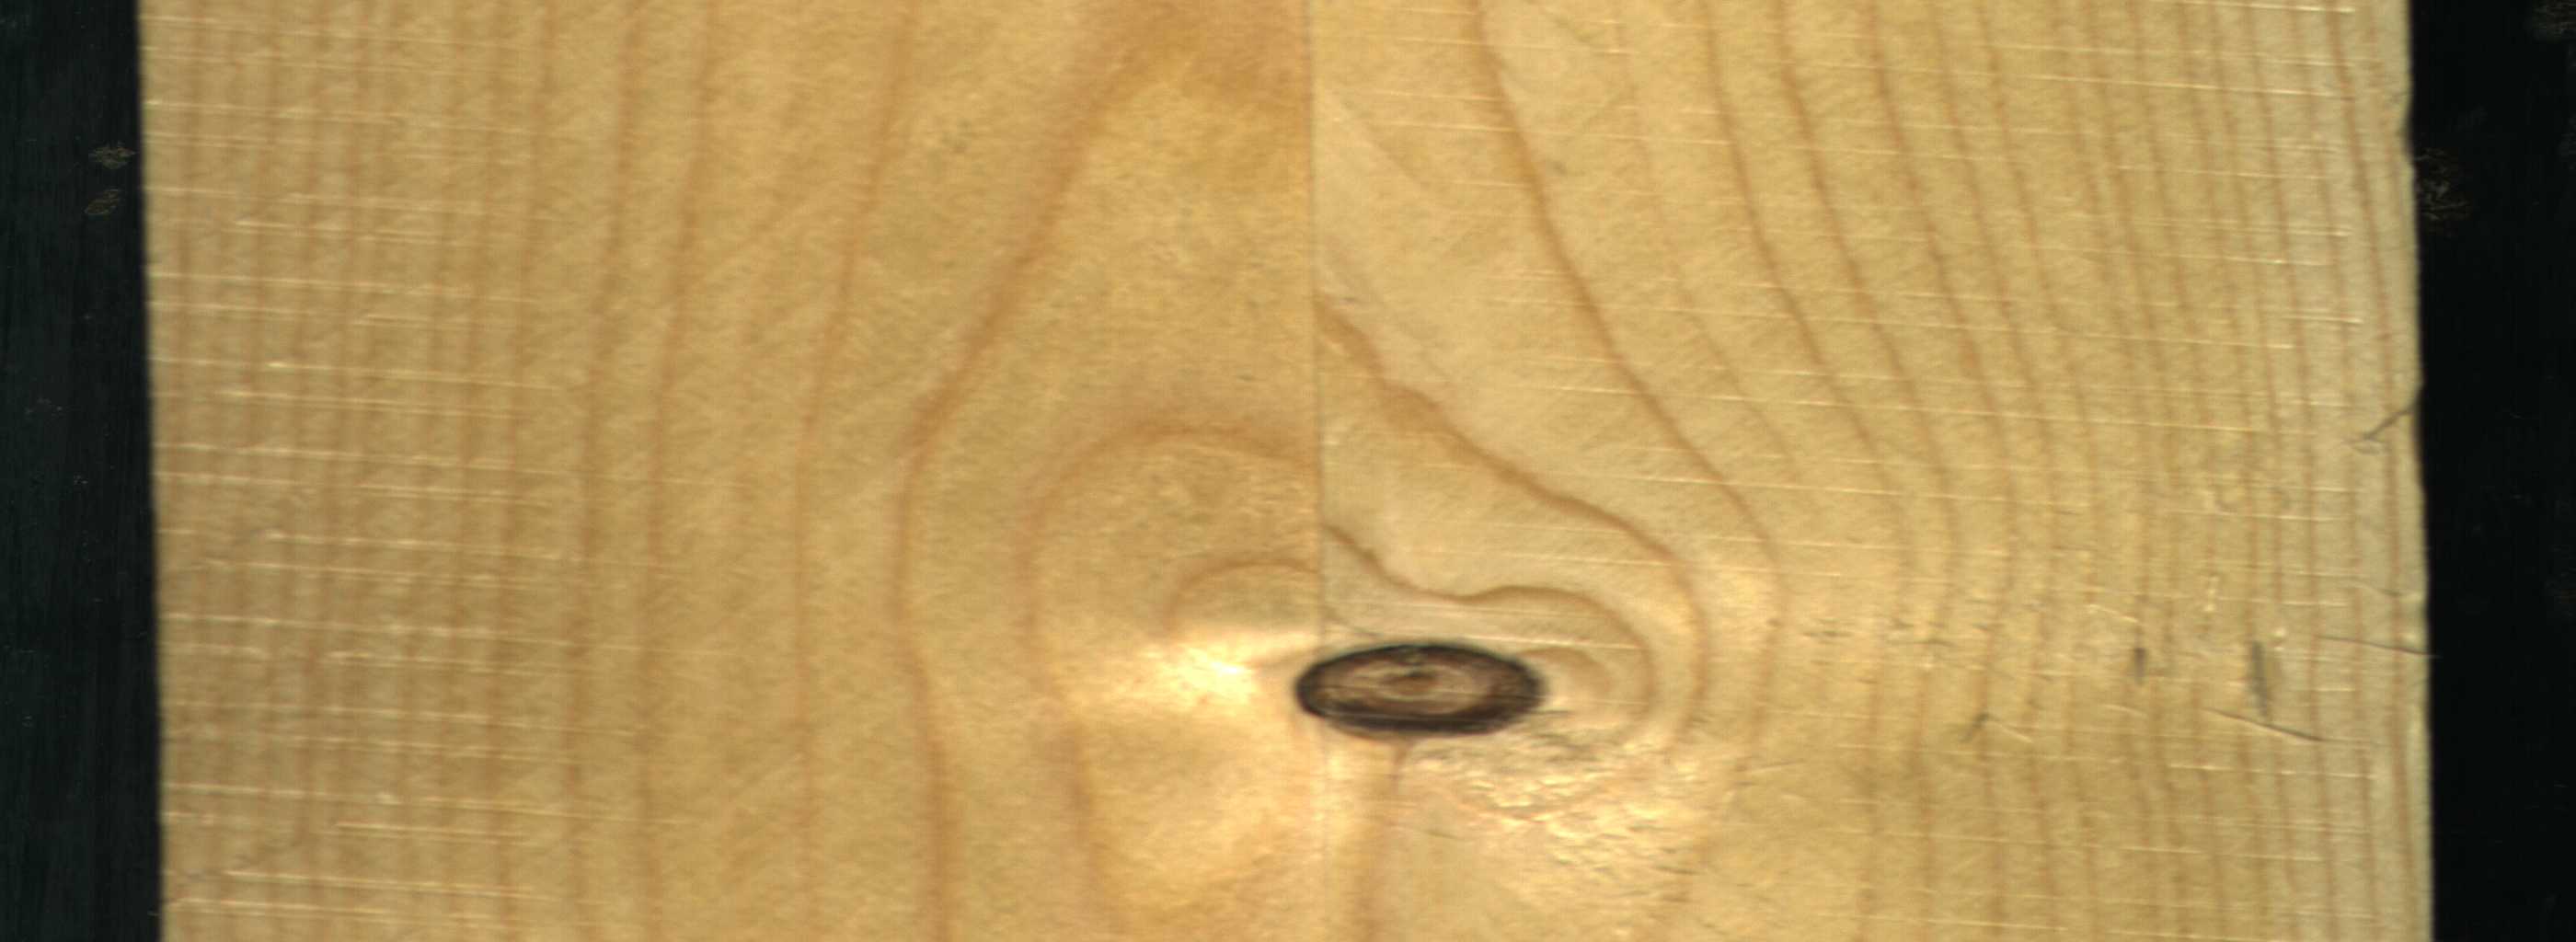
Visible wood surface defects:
Dead_Knot